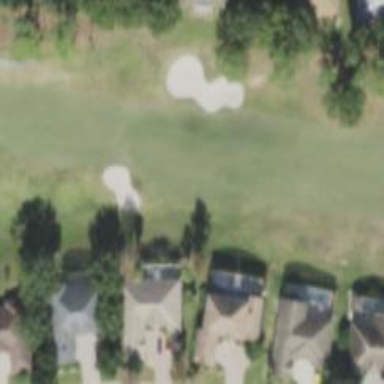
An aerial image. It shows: Golf hole.